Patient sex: M
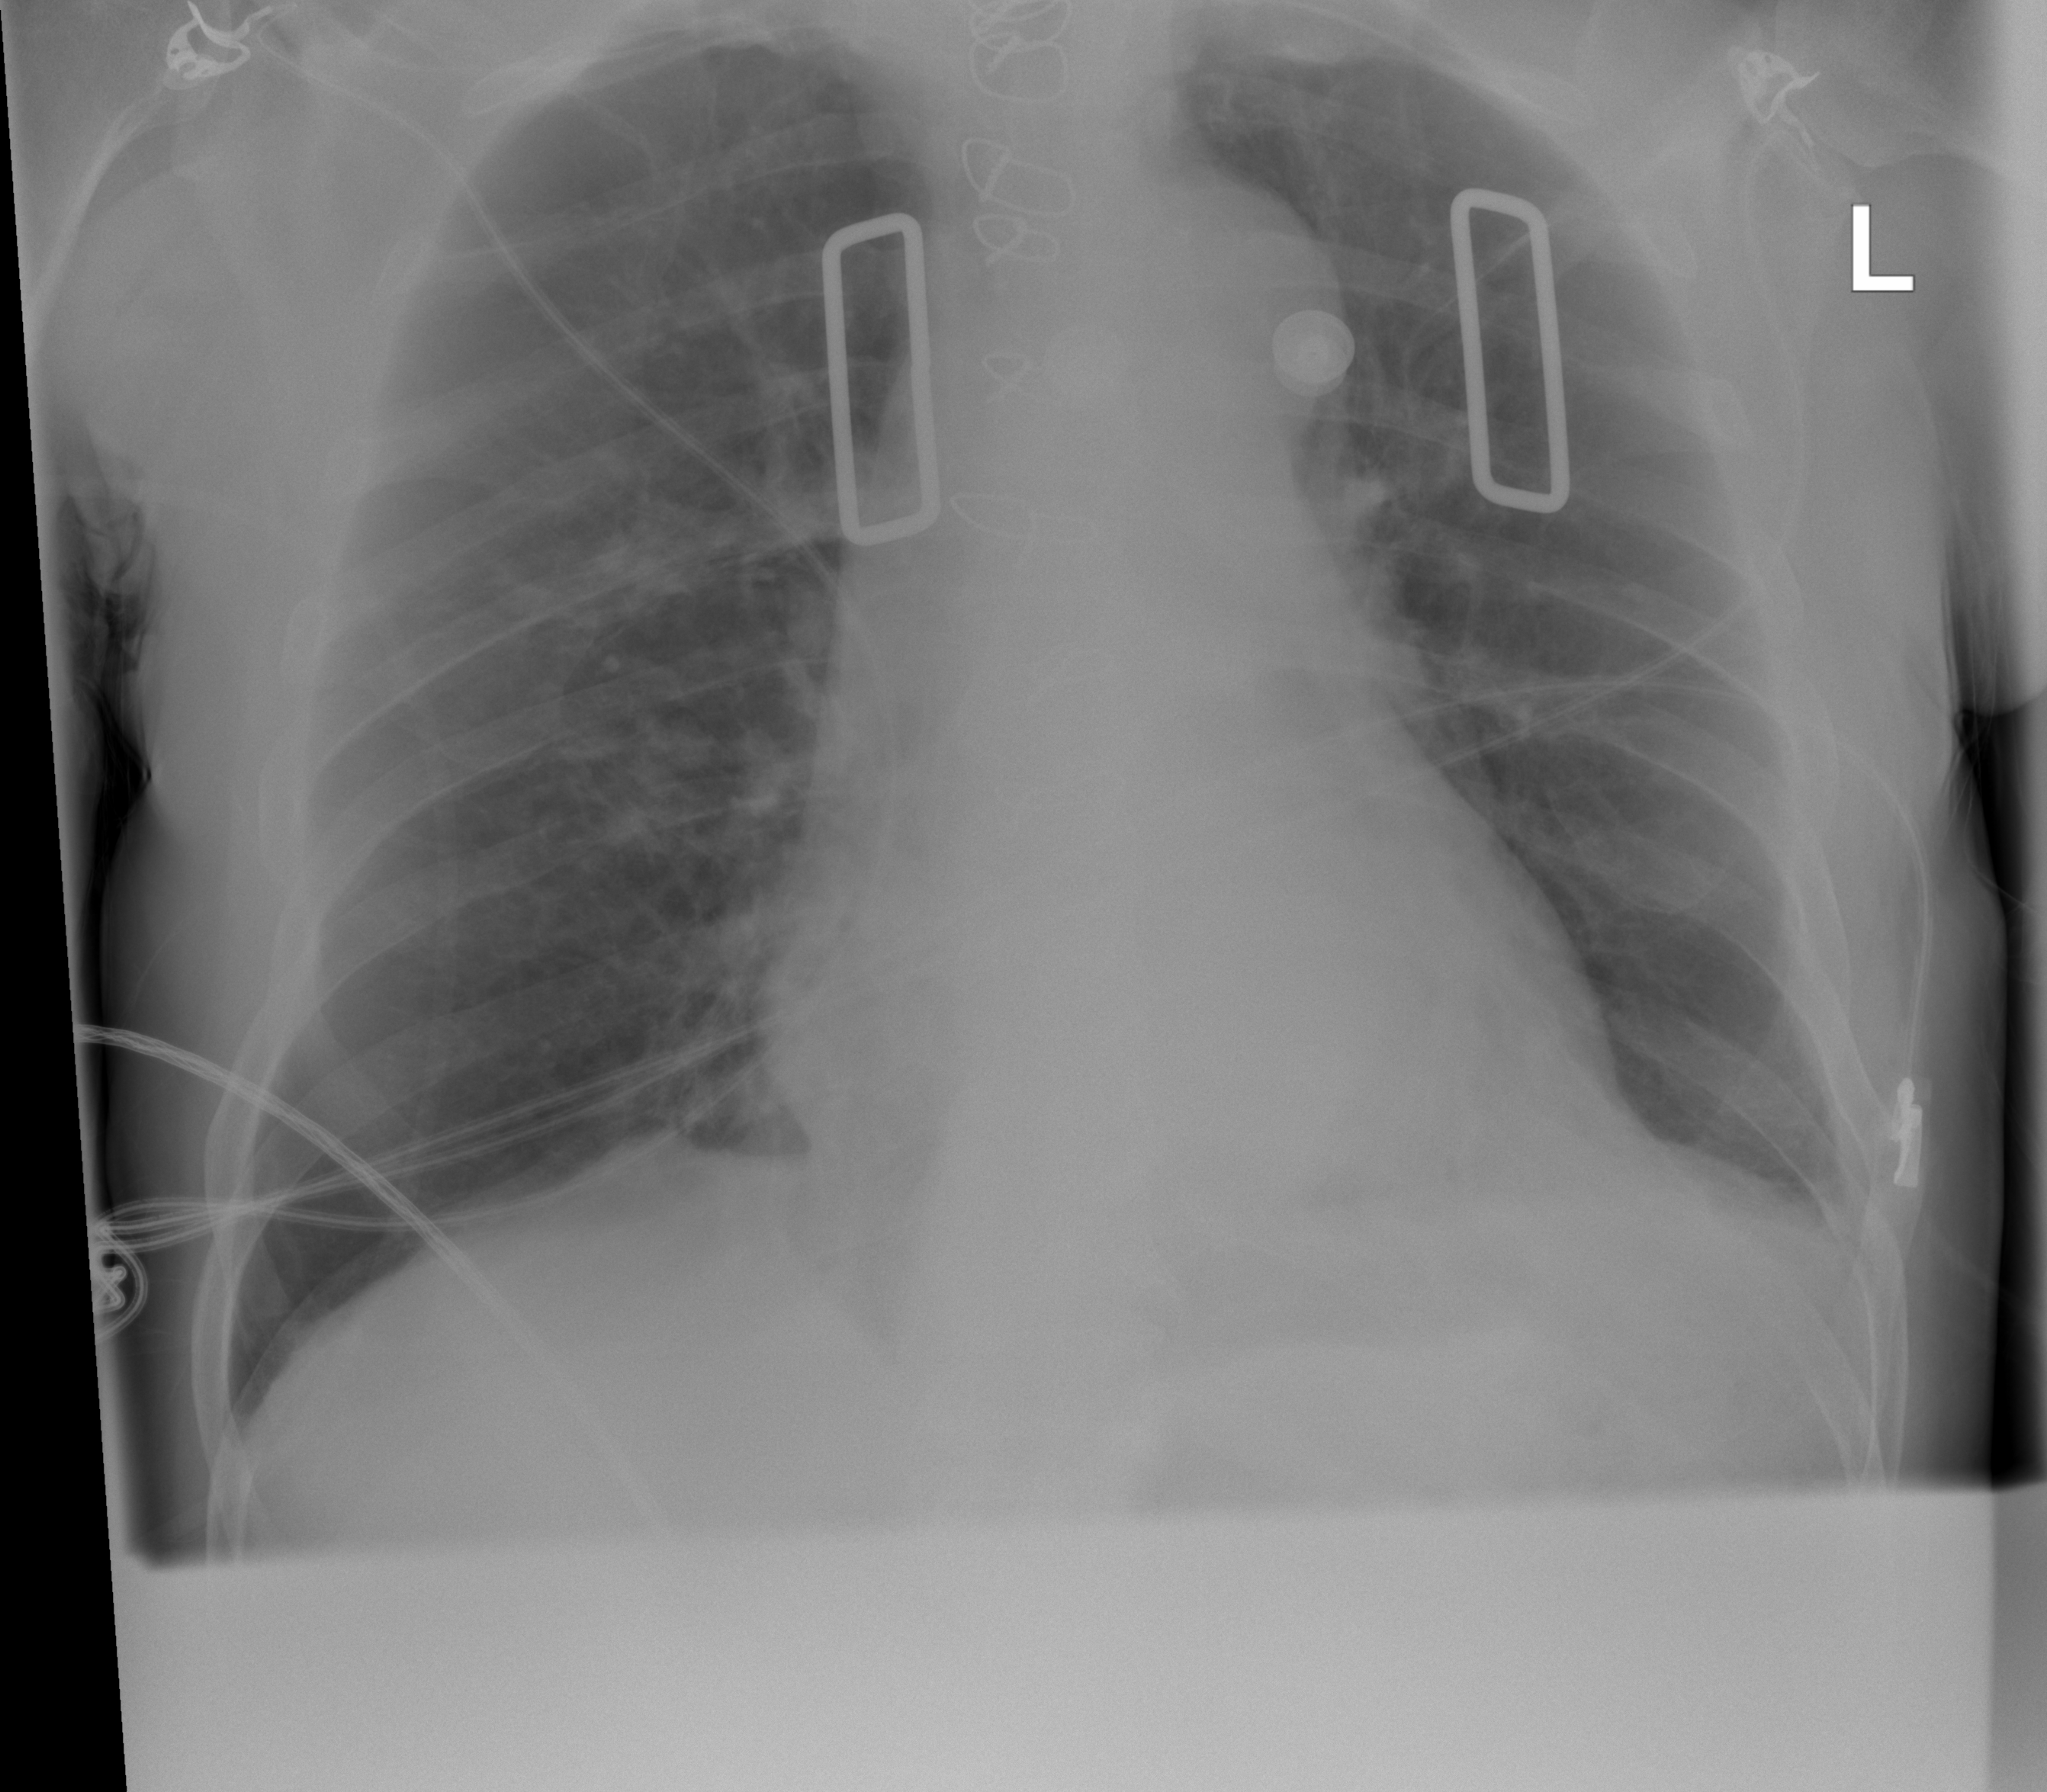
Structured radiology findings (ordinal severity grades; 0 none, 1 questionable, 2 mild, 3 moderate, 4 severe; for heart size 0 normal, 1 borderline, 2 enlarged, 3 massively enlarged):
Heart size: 2
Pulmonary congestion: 0
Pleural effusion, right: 0
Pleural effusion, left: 0
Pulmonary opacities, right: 0
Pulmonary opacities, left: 0
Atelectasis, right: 2
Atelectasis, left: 0